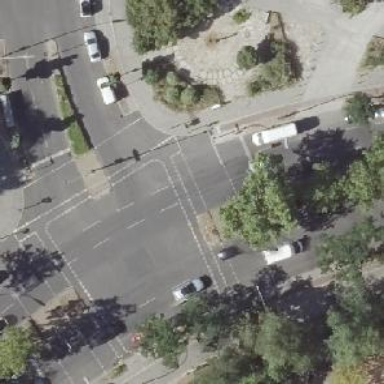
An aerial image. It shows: Crossing with traffic signals.